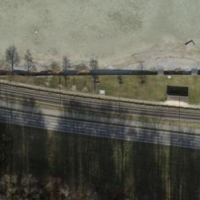
EUNIS habitat code: 14
Species observed at this site:
Phalacrocorax carbo